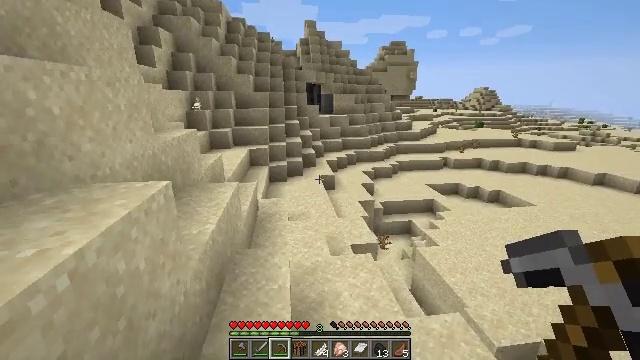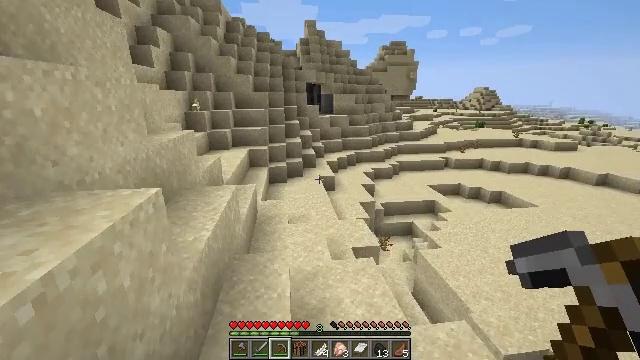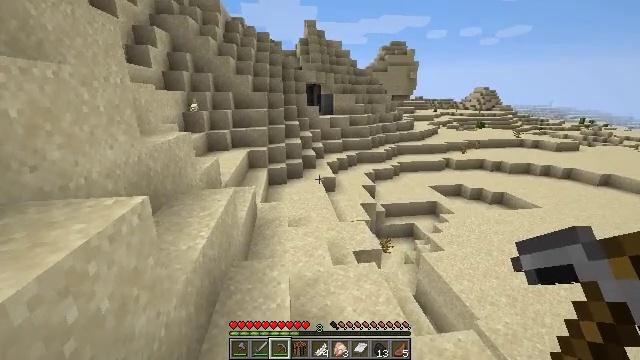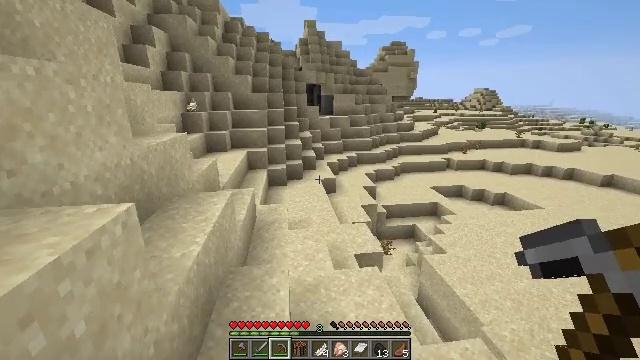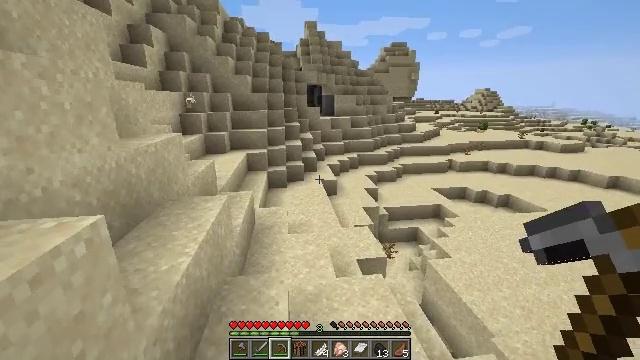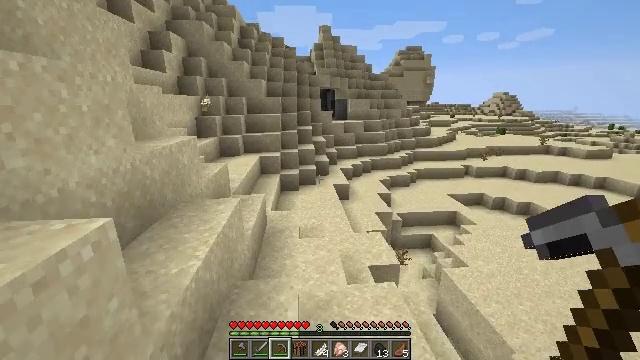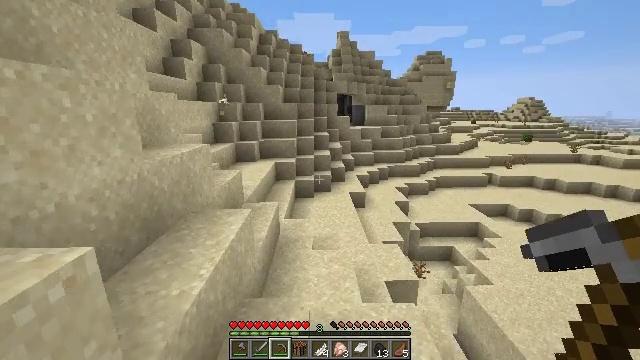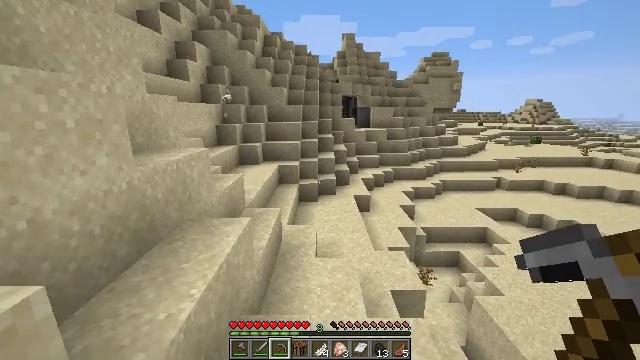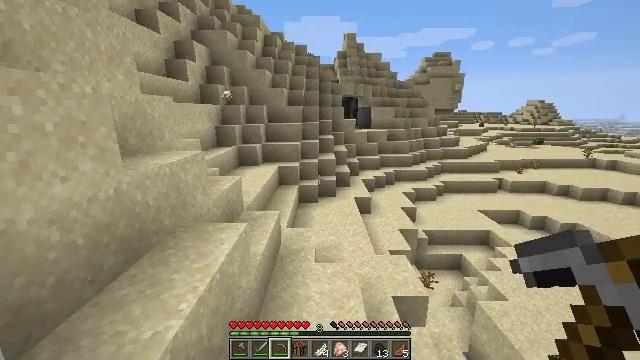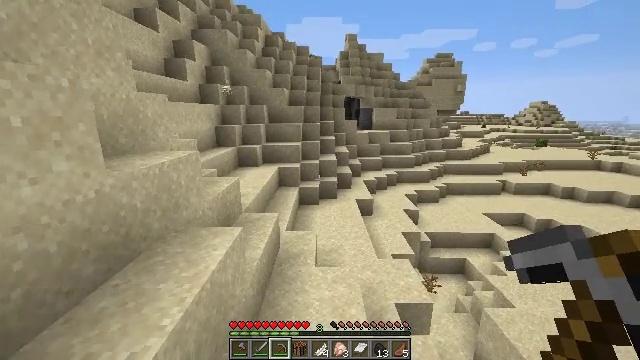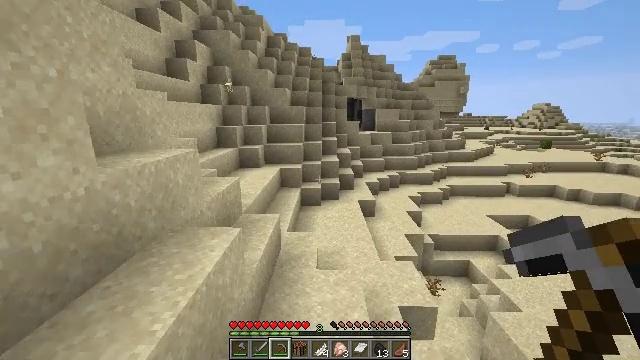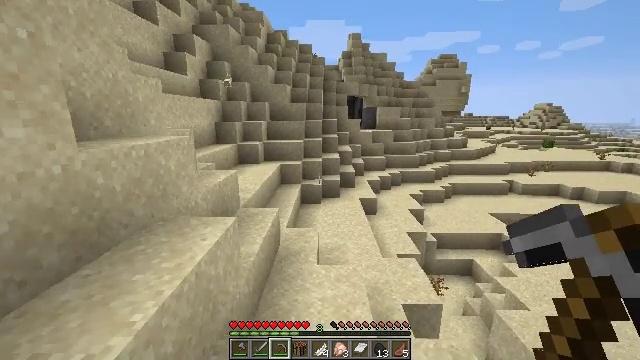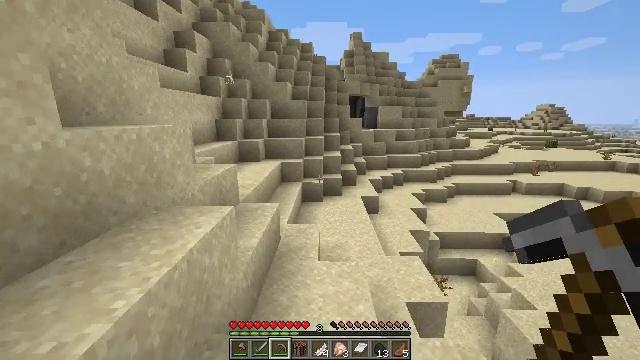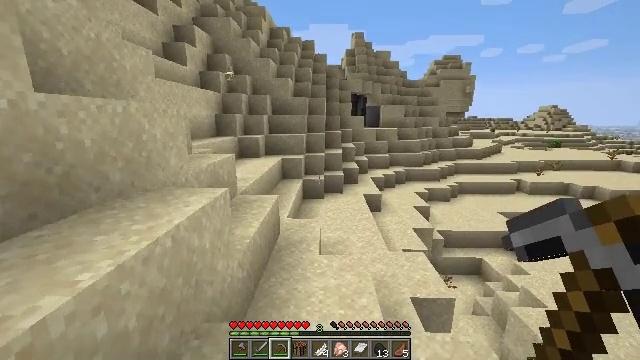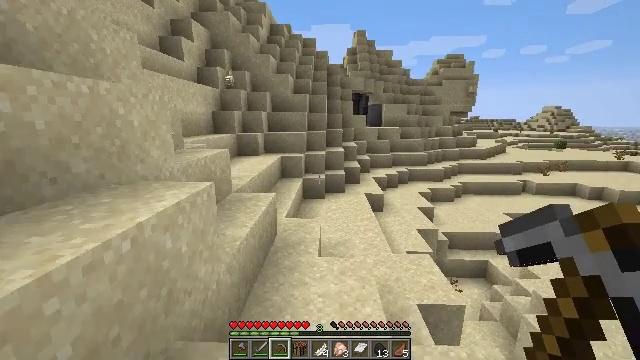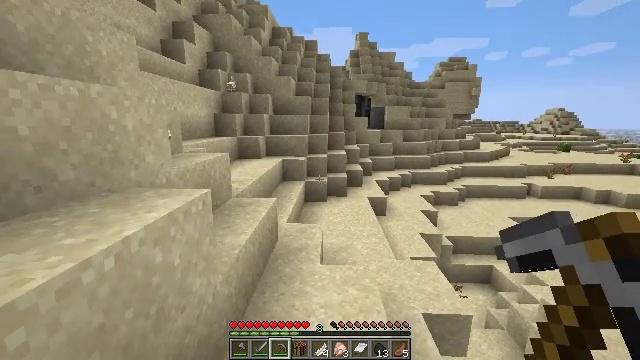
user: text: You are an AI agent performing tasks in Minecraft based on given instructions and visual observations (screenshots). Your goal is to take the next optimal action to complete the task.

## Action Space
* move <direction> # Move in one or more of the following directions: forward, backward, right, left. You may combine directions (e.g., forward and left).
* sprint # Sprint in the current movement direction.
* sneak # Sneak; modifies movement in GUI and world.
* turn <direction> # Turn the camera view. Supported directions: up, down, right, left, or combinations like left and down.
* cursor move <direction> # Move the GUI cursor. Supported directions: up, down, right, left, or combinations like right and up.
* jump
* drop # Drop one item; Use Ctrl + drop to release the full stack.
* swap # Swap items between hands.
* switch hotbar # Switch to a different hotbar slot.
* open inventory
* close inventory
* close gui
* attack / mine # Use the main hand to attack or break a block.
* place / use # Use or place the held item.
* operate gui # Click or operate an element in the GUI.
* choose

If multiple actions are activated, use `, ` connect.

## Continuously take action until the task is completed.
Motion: motion action
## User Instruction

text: Hunt a rabbit.
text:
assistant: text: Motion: move forward
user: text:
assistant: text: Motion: move forward
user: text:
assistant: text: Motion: move forward
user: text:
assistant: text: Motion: move forward
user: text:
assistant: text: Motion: move forward, turn left
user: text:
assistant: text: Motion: move forward, turn left and up
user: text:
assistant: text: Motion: move forward, turn left
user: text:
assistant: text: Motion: move forward
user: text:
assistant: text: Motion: move forward
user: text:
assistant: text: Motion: move forward
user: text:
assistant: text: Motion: move forward
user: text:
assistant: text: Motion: move forward
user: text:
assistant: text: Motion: move forward
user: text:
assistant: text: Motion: move forward
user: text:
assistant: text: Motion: move forward
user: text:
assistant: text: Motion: move forward
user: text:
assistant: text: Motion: move forward
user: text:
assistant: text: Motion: move forward
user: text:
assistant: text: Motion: move forward
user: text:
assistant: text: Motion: move forward
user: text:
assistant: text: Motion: move forward
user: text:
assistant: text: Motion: move forward
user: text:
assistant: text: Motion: move forward
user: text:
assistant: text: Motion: move forward
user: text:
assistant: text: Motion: move forward
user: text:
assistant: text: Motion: move forward, turn left
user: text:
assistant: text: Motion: move forward, turn left and up
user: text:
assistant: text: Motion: move forward, turn left and up
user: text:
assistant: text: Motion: move forward, turn left and up
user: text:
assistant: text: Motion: move forward, turn left